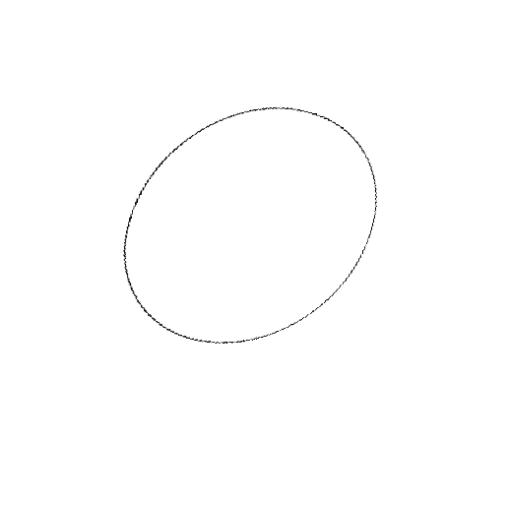
Crossing number: 0